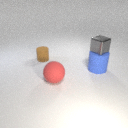
small brown rubber cylinder to the left of large red rubber sphere